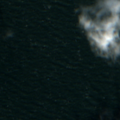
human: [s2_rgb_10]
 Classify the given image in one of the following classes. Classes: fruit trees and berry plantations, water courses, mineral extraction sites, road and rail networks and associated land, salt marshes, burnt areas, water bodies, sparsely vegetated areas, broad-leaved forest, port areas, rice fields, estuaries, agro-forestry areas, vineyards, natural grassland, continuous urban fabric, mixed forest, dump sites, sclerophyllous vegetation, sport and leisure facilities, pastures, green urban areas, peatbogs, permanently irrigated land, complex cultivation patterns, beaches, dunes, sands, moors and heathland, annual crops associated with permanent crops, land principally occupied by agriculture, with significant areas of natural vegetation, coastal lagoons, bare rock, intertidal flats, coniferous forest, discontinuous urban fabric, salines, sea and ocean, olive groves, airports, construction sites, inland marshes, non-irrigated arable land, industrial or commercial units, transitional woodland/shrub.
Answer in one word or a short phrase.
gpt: sea and ocean